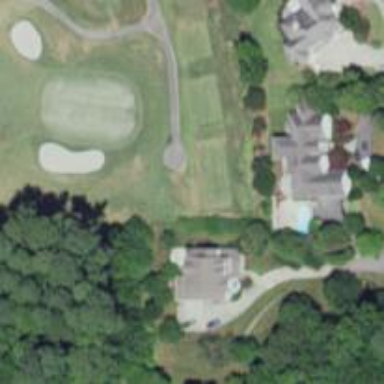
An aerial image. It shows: Path for golf carts.